Question: I've got an issue whereby when a user logs into a website using Firefox, it works.
When the user logs in using internet explorer, it doesn't work. I've checked and tried compatibility mode, and that doesn't make any difference.
Does anyone have any idea why when using IE, it would redirect back to the login page, but it doesn't happen on firefox or chrome?
Thoughts?

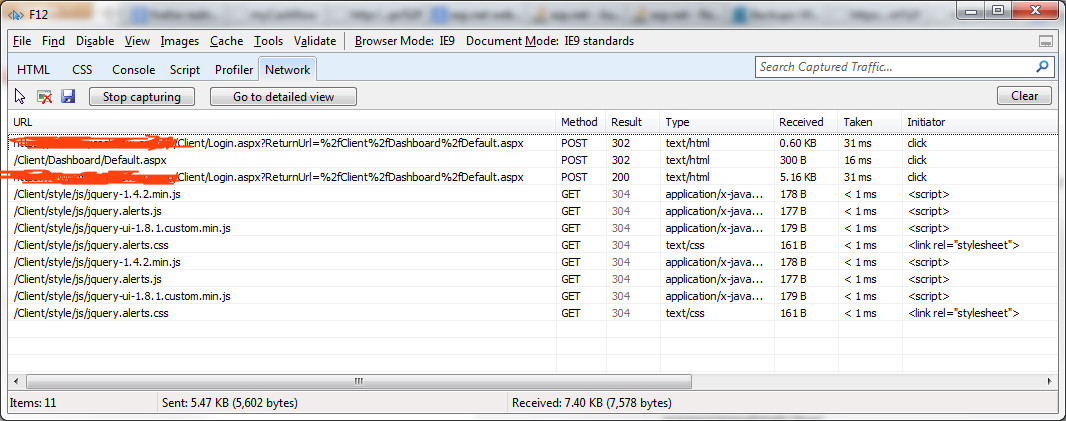
Answer: All I did was reboot the server completely and it started working again.
That was so strange.